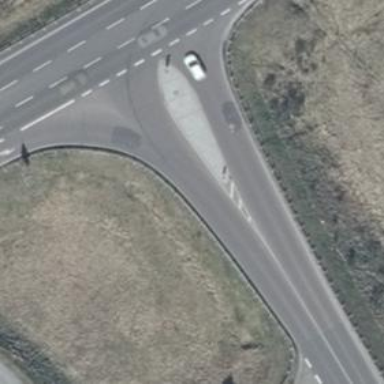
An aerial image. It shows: Secondary road with asphalt surface.